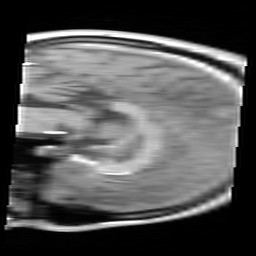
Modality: FLASH
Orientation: sagittal
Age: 21
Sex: male
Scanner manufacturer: siemens
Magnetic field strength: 3 T
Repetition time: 0.245 s
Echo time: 0.0026 s